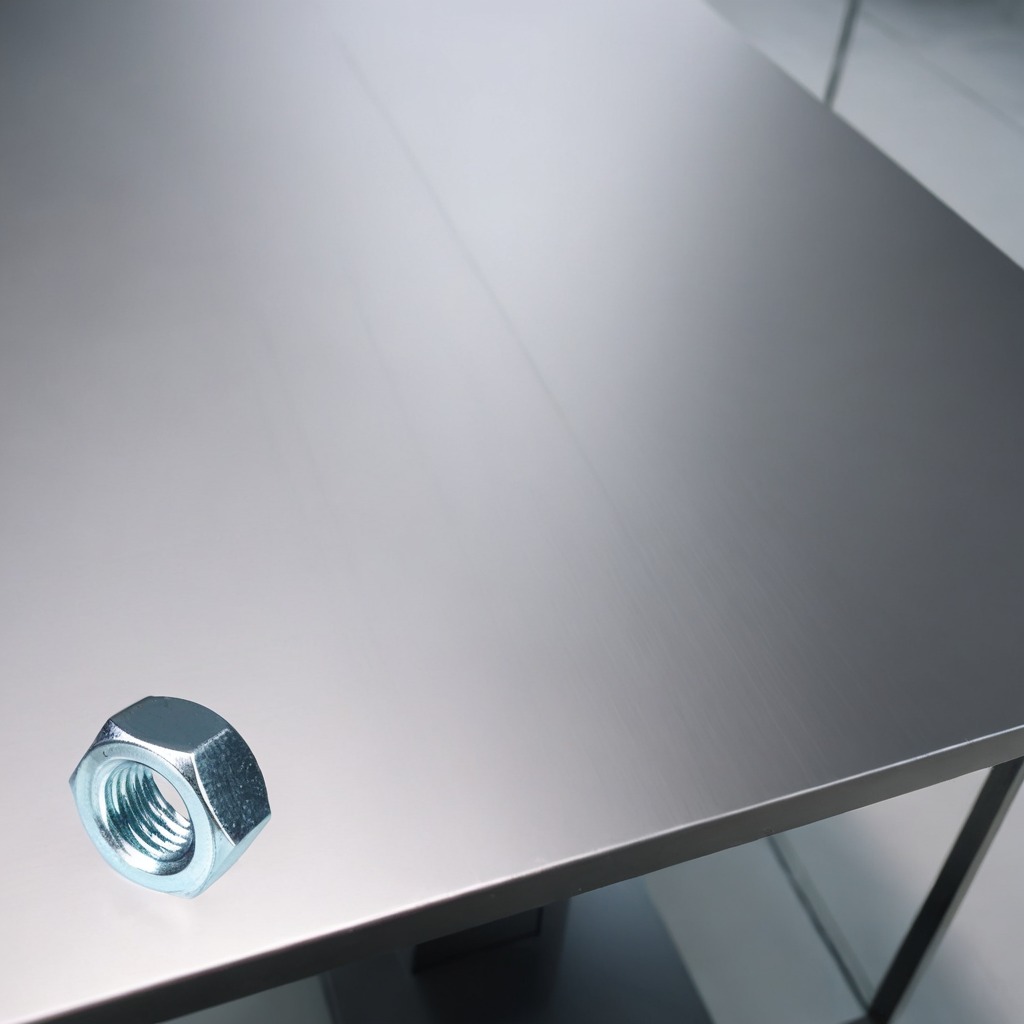
A metal nut is lying on a stainless steel table in a high-end prototyping lab.